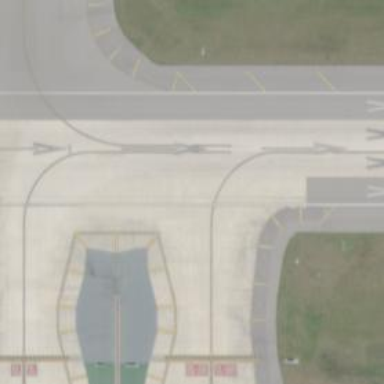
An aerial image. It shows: View of taxiway at the airport.